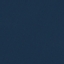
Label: SeaLake